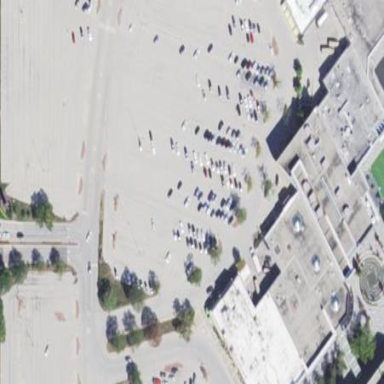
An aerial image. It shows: Retail building.